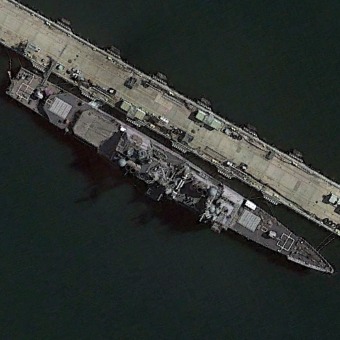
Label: cruiser